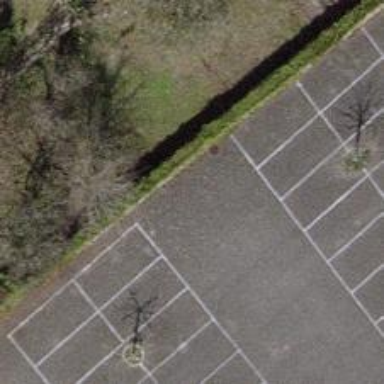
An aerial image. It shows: Parking aisle designated as service road.